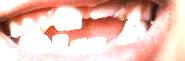
Condition: hypodontia